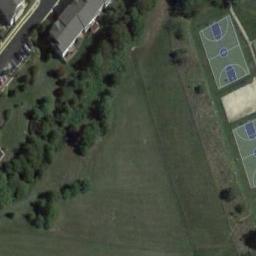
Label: basketball_court